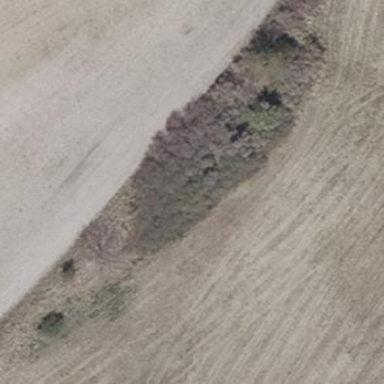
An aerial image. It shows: Landscape with heath vegetation.